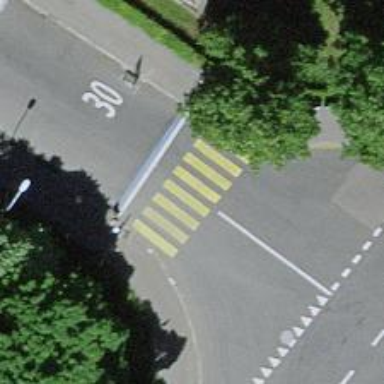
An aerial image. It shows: Uncontrolled zebra crossing with zebra markings.